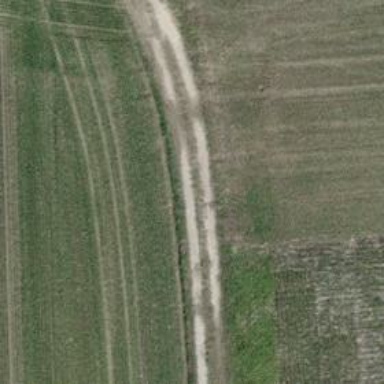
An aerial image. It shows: Track road with grade4 tracktype.